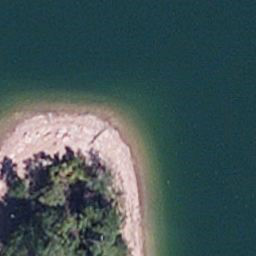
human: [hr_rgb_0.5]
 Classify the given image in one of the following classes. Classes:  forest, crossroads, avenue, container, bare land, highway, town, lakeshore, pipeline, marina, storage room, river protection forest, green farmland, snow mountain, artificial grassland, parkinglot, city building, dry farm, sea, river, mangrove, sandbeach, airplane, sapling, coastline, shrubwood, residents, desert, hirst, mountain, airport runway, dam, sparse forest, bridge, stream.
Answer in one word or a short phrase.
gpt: lakeshore